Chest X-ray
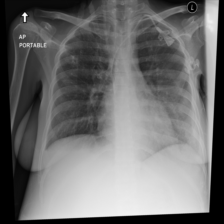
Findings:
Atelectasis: negative
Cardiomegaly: negative
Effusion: positive
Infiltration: negative
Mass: negative
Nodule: negative
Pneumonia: negative
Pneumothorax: negative
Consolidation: negative
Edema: negative
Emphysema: negative
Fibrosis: negative
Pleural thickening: negative
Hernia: negative